Question:
I want to enable display xy coordinates on XYSplineRenderer chart.
'''
NumberAxis numberaxis = new NumberAxis("X");
numberaxis.setAutoRangeIncludesZero(false);
NumberAxis numberaxis1 = new NumberAxis("Y");
numberaxis1.setAutoRangeIncludesZero(false);
XYSplineRenderer xysplinerenderer = new XYSplineRenderer();
XYPlot xyplot = new XYPlot(data1, numberaxis, numberaxis1,
xysplinerenderer);
xyplot.setBackgroundPaint(Color.lightGray);
xyplot.setDomainGridlinePaint(Color.white);
xyplot.setRangeGridlinePaint(Color.white);
xyplot.setAxisOffset(new RectangleInsets(4D, 4D, 4D, 4D));
JFreeChart jfreechart = new JFreeChart("XYSplineRenderer",
JFreeChart.DEFAULT_TITLE_FONT, xyplot, true);
addChart(jfreechart);
'''
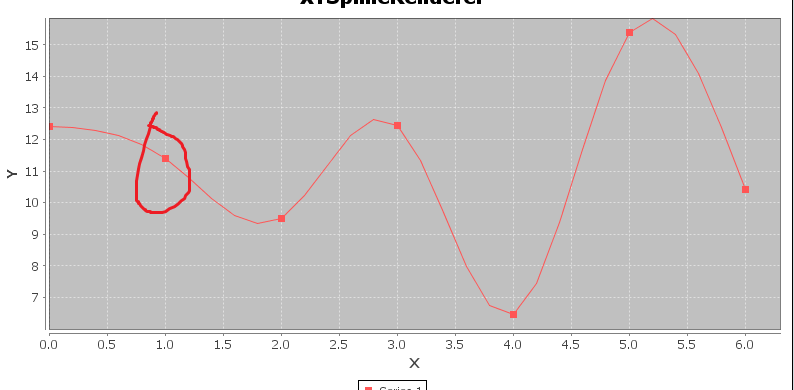
Answer: You can use a tooltip generator, as shown <URL>. Either one or both can be added to your renderer.
Addendum: As noted in comments, the following code solved the problem:
'''
StandardXYToolTipGenerator ttG =
new StandardXYToolTipGenerator("{1},{2}", format, format);
xysplinerenderer.setBaseToolTipGenerator(ttG);
'''